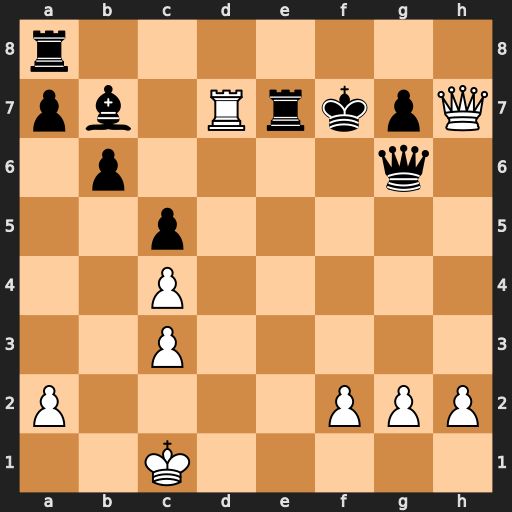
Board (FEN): r7/pb1RrkpQ/1p4q1/2p5/2P5/2P5/P4PPP/2K5
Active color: w
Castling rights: -
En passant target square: -
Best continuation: Rxe7+ Kxe7 Qxg6